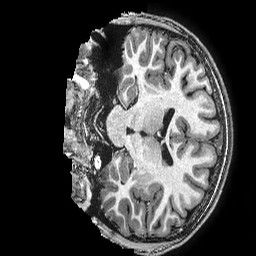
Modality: T1w
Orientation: coronal
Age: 14
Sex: male
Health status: ill
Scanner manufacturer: ge
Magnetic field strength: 3 T
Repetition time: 0.0077 s
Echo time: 0.003436 s